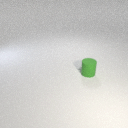
small green rubber cylinder